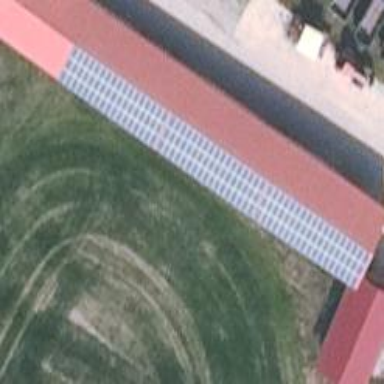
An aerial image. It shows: Solar-powered generator using photovoltaic technology. This small installation generates electricity through solar photovoltaic panels.